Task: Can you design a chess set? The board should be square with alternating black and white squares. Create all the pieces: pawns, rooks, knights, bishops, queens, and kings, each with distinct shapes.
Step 5350:
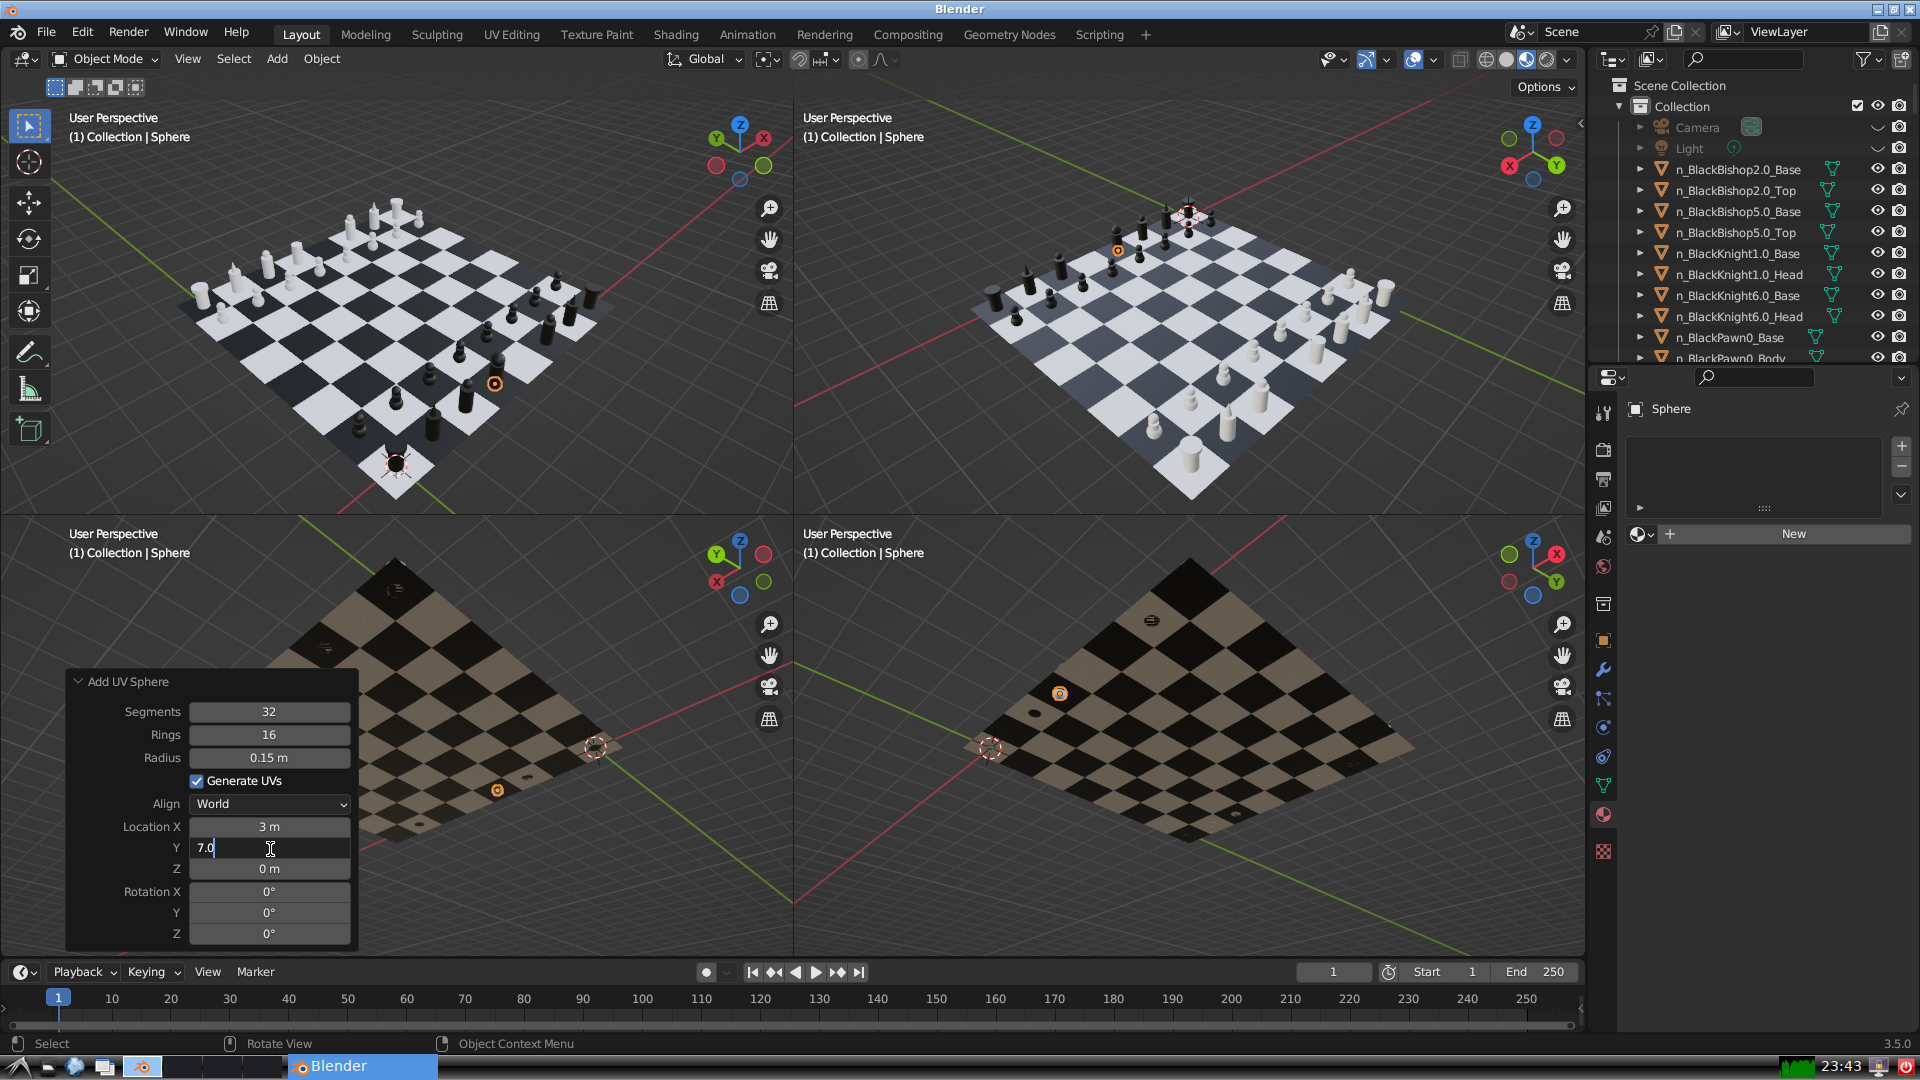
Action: {"key_press": ['Return']}